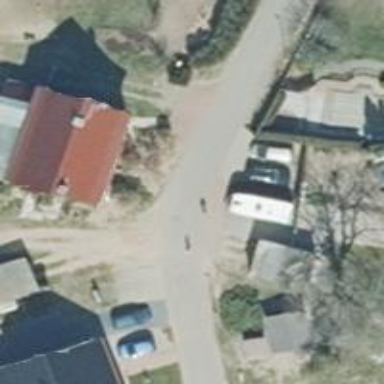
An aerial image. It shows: Residential road.